Question: I'm trying to add a third-party framework to my OS X app. It's a framework called MapKit, and it was specifically built for OS X. I added the framework to the "Copy Files" section of Xcode (see screenshot below). However, when I create an archive of my app and export it to my desktop, launching it causes a crash with the following error:
'''
Application Specific Information:
dyld: launch, loading dependent libraries
Dyld Error Message:
Library not loaded: @loader_path/../Frameworks/MapKit.framework/Versions/A/MapKit
Referenced from: /Users/USER/Desktop/Example.app/Contents/MacOS/Example
Reason: image not found
'''
Adding the framework to Xcode:

Am I not copying the framework correctly?
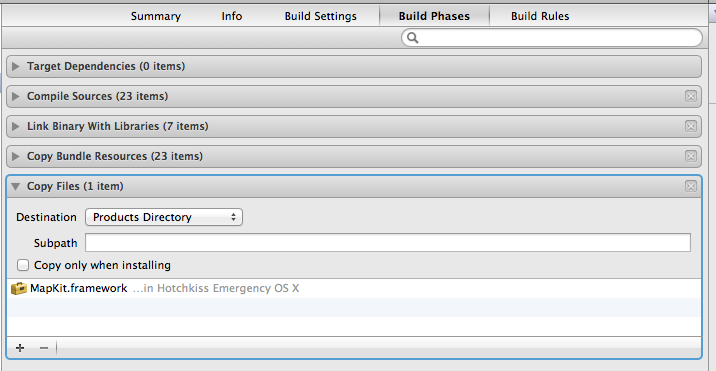
Answer: You're close, in 'Copy Files' phase you've created, change 'Destination' to 'Frameworks'